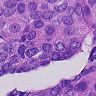
Metastatic tissue present: yes